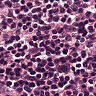
Metastatic tissue present: yes